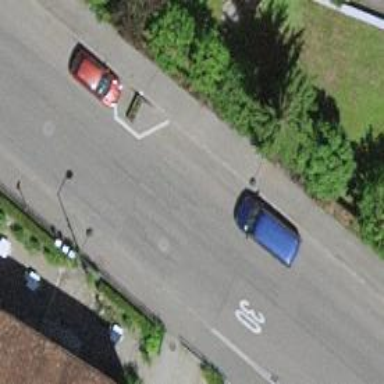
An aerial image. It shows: Unmarked road crossing.